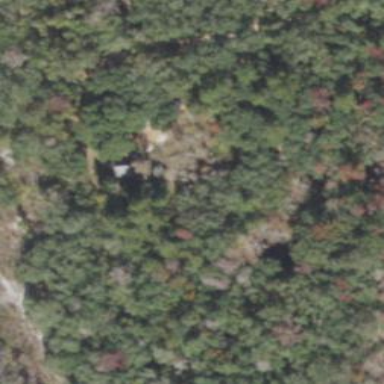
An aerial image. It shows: Mixed woodland area with various types of leaves.